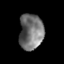
Tissue: lung
Cell type: Epithelial cells
Senescence score: 0.2278
Nuclear area (px): 840
Mean DAPI intensity: 115.225